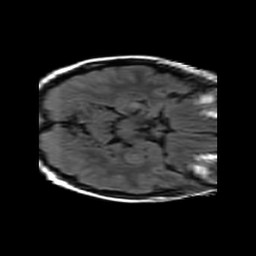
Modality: FLAIR
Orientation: axial
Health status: ill
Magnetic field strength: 3 T